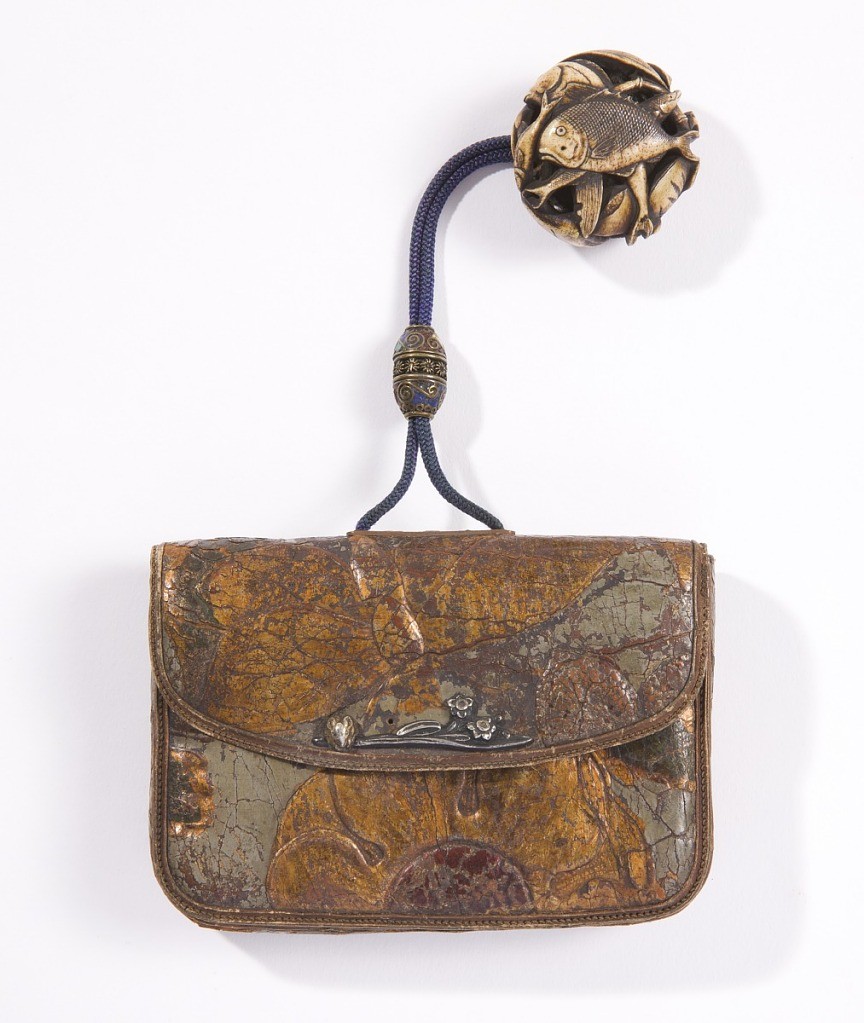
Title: Purse (kin-chaku) with Pendant (netsuke) and Cord Fastener
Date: ca. 1750
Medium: Stamped, silvered, and varnished Dutch leather, carved ivory, enamel and brass
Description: Rectagular leather purse with curved corners; stamped silvered and varnished floral decoration througout; front flap with applied silver decoration at edge, depicting small mouse sitting on two flower stalks. Strap at top, consisting of blue cord with one enameled brass bead and circular carved ivory pendant in form of piled fish.